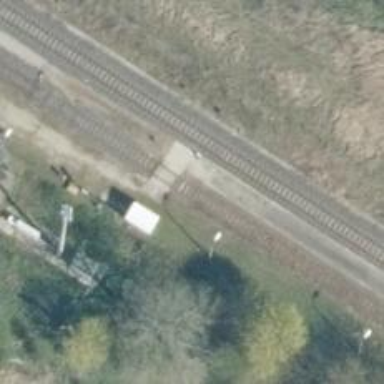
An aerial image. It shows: Railway signal.